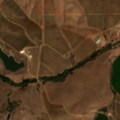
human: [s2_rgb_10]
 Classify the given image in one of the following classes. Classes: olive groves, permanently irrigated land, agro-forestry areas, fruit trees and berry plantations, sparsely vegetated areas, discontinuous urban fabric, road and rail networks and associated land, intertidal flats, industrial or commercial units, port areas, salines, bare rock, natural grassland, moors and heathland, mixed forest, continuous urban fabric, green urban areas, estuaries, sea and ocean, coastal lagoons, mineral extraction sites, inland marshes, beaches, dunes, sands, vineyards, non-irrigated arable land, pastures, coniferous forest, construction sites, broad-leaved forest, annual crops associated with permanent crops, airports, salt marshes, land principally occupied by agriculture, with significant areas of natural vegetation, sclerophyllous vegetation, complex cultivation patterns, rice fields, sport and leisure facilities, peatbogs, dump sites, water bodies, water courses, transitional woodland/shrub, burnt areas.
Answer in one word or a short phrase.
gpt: olive groves, agro-forestry areas